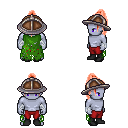
a pixel art fantasy rpg character, male body template, dark elf, purple skin, green tattered cape, red pants, red long topknot hairstyle, chain helm, white cloth bandages, black shoes, four views (front, back, left, right), 2x2 character sprite sheet, small pixel art, hard edges, no anti-aliasing